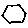
Label: hexagon